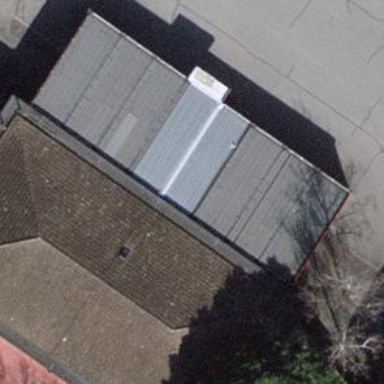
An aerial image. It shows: School building.